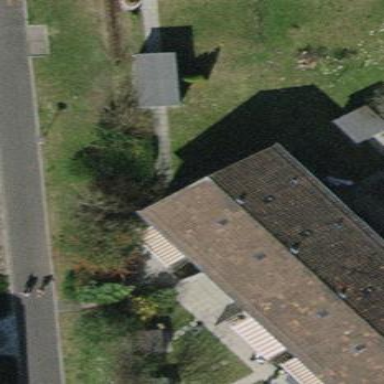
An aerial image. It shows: Terrace building.